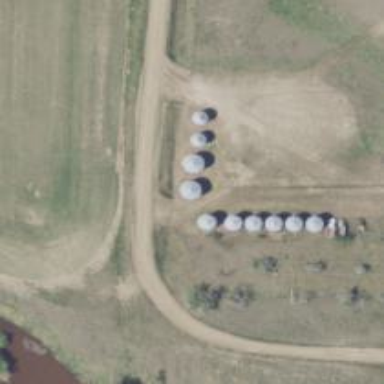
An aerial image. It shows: Silo.